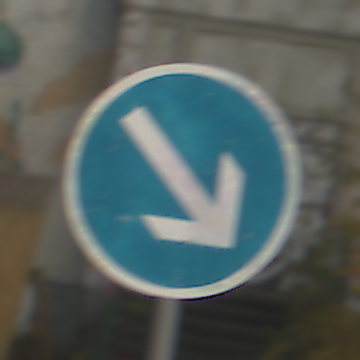
Verkehrszeichen: VorgeschriebeneVorbeifahrtRechts
Umgebung: Outdoor, Urban
Tageszeit: MorningAfternoon
Wetter: PartlyCloudy
Licht: Natural
Jahreszeit: NotSpecified
Kontrast: MediumContrast